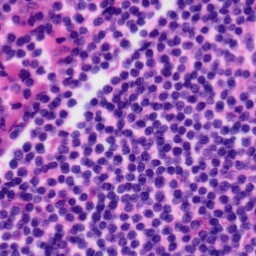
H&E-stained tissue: Tonsil